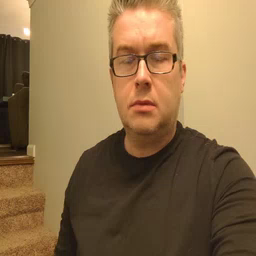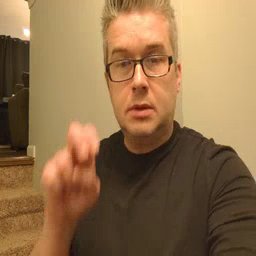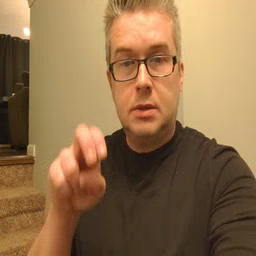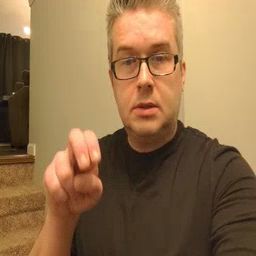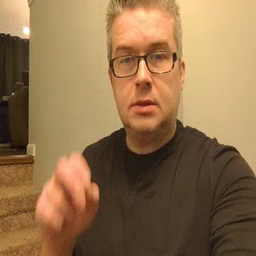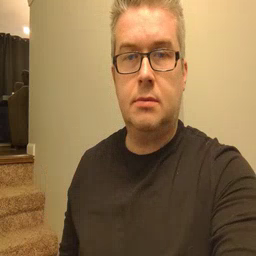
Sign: chair